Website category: sports
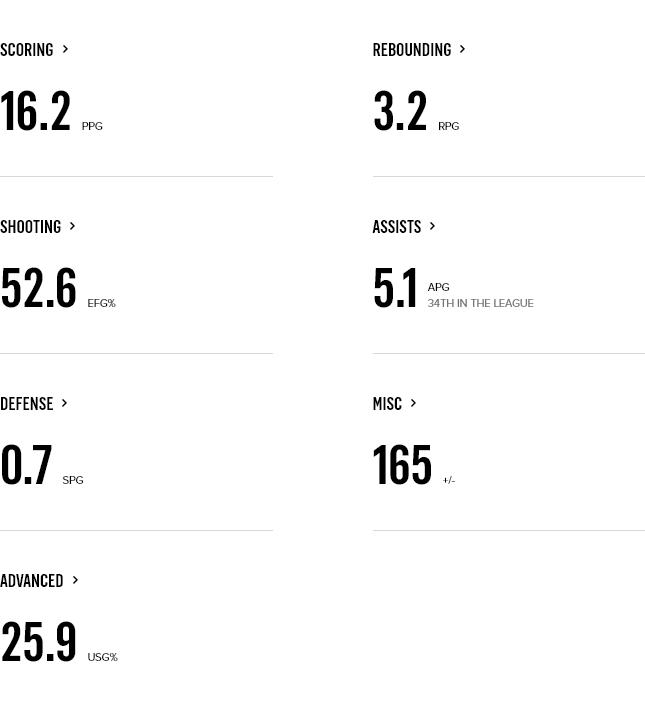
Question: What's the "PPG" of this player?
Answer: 16.2

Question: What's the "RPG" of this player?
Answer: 3.2

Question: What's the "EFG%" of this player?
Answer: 52.6

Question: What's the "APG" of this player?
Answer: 5.1

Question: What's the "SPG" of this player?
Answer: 0.7

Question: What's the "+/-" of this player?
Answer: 165

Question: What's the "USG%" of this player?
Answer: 25.9

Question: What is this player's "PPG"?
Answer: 16.2

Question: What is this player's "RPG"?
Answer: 3.2

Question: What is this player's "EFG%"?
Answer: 52.6

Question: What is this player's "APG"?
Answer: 5.1

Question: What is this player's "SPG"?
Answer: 0.7

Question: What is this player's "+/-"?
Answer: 165

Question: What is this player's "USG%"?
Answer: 25.9

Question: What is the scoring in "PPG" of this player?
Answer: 16.2

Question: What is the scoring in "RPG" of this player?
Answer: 3.2

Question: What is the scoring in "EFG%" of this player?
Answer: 52.6

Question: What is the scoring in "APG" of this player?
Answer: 5.1

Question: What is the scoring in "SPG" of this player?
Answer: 0.7

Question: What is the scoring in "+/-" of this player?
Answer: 165

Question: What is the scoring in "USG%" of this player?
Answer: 25.9

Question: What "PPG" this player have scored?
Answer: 16.2

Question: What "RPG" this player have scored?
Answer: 3.2

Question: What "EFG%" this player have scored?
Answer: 52.6

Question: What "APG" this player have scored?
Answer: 5.1

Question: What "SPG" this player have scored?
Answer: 0.7

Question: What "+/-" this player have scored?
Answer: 165

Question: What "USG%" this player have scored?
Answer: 25.9

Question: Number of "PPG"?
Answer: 16.2

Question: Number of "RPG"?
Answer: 3.2

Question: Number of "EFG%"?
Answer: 52.6

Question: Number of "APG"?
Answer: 5.1

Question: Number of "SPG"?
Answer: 0.7

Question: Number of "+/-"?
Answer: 165

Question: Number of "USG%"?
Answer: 25.9

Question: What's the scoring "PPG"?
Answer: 16.2

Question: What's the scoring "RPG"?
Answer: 3.2

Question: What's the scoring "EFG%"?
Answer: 52.6

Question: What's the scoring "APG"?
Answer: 5.1

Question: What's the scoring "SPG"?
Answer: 0.7

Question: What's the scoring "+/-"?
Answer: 165

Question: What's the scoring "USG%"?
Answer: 25.9